Field crop: tomato
Growth stage: 1
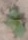
Species: solanum